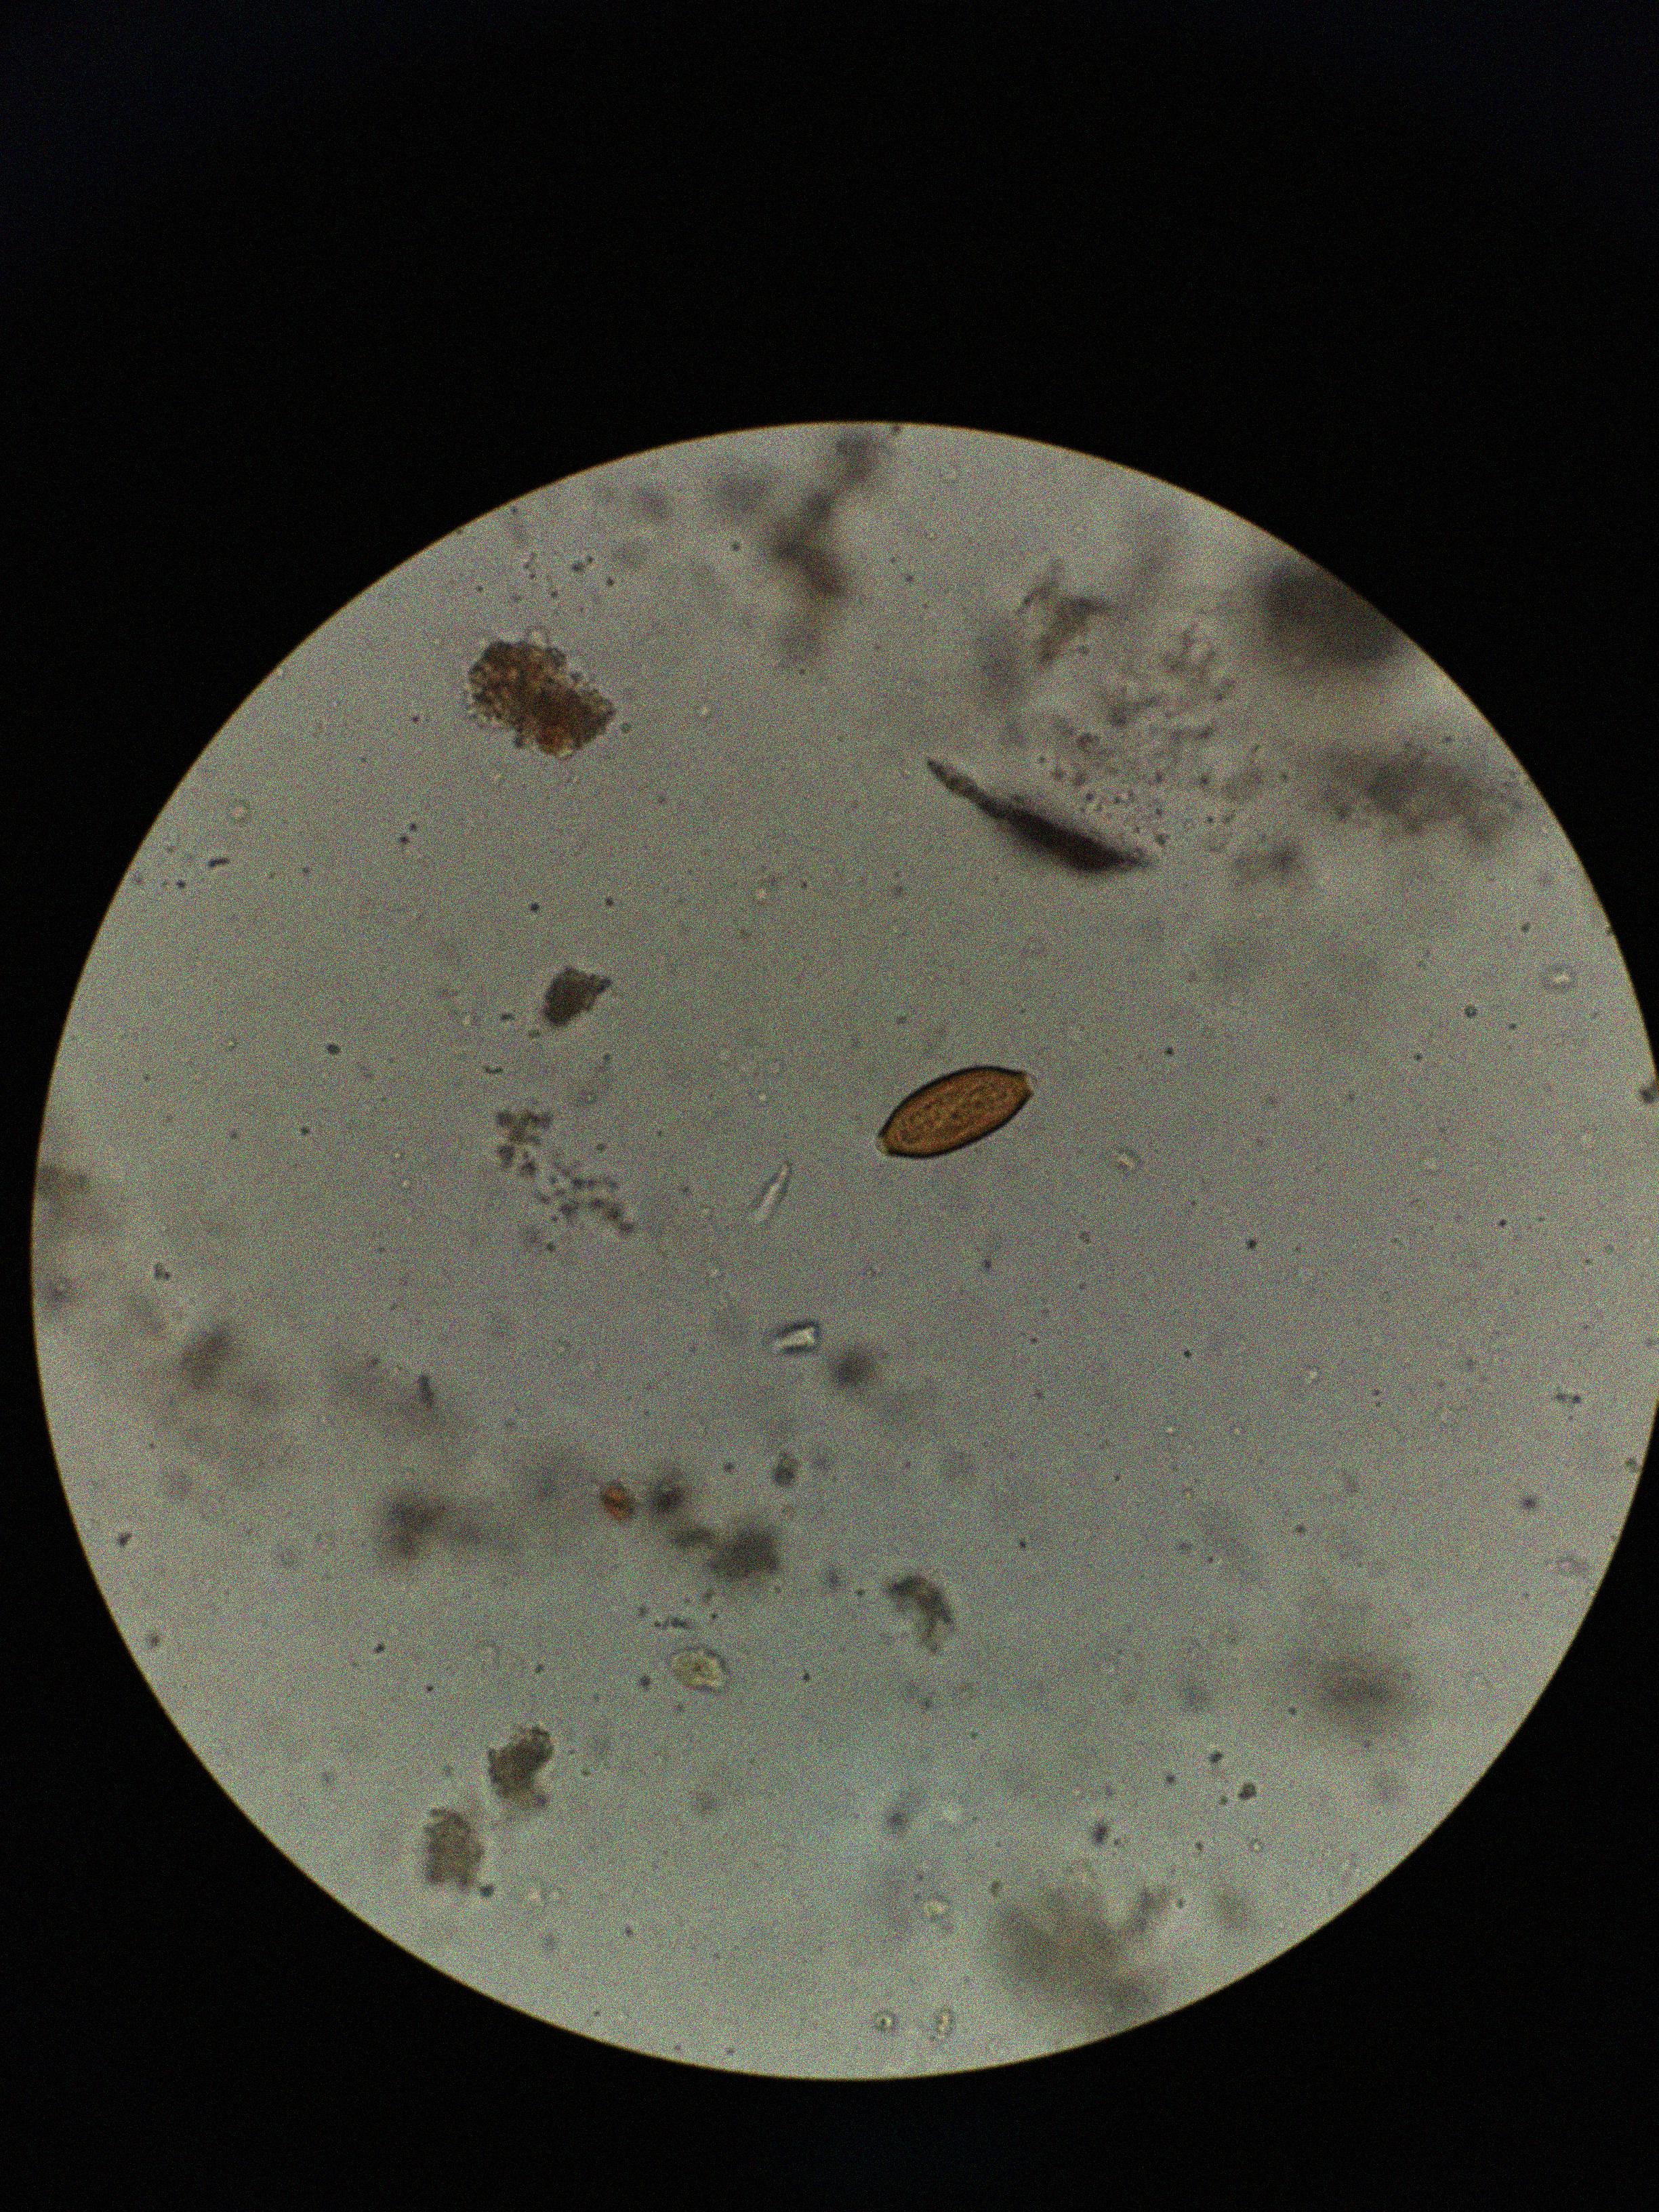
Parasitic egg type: Trichuris trichiura